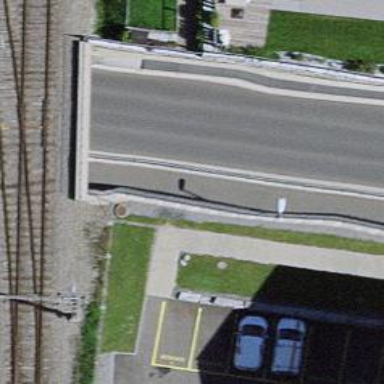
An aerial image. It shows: Tertiary road passing through tunnel with asphalt surface.